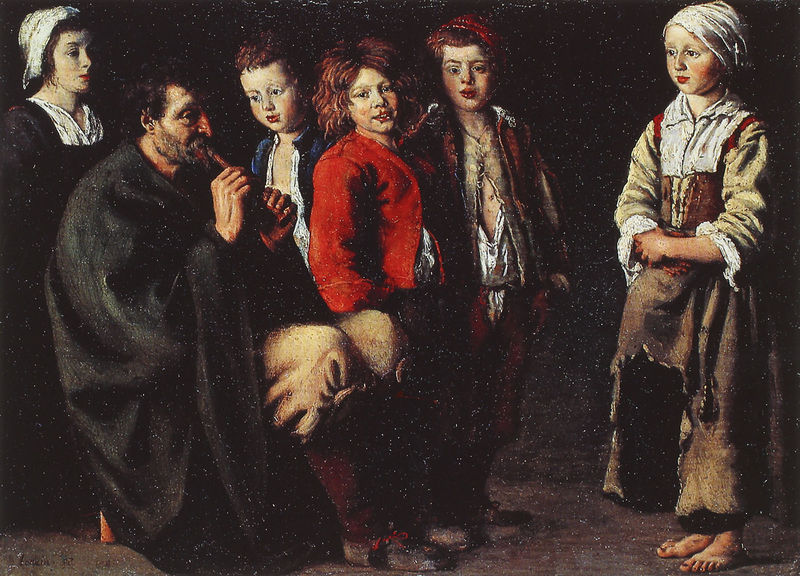
Titel: Der alte Flötenspieler
Künstler: Antoine le Nain
Institution: Detroit, The detroit Institute of Arts
Schlagwörter: blau, dunkel, gemälde, mann, schatten, umhang, weiß, mädchen, hintergrund, licht, schwarz, stuhl, blick, rot, tuch, haube, rock, bart, jacke, kappen, mütze, arm, gesicht, fünf, öl, mantel, familie, kind, musik, musiker, lippen, kinder, magd, jungen, knaben, kopftuch, junge, bauer, barfuss, lumpen, stiefel, flöte, gamaschen, famielie, rote jacke, rott, 5, rattenfänger, hameln, fünf kinder